Field crop: maize
Growth stage: 2
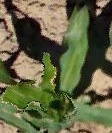
Species: maize